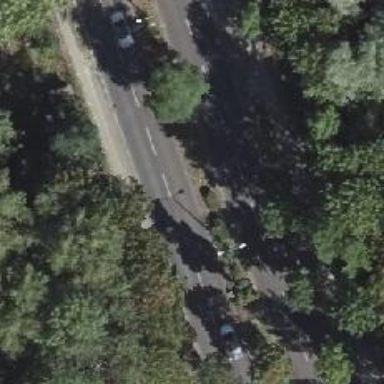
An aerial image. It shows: Primary road with asphalt surface.